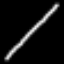
Label: line